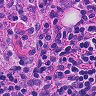
Metastatic tissue present: no